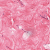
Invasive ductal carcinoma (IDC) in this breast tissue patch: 0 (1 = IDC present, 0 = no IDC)